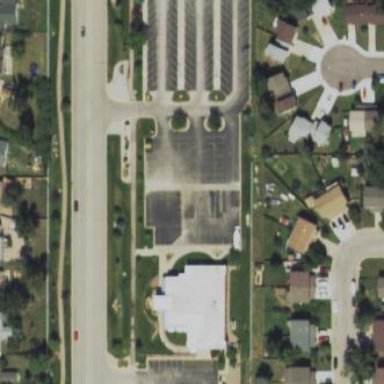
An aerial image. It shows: Paved parking area.